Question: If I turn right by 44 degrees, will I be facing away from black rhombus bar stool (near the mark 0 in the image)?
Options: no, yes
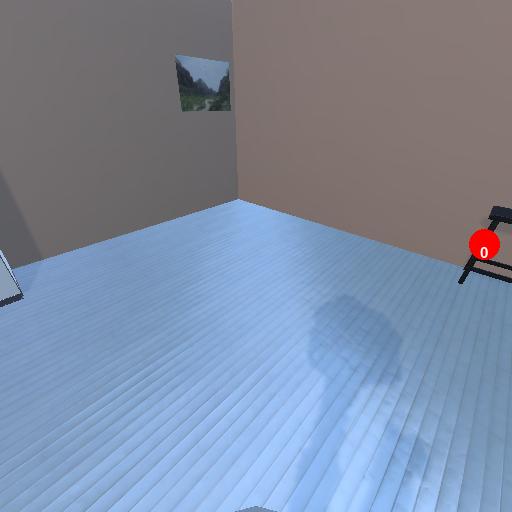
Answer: no